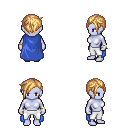
a pixel art fantasy rpg character, female body template, dark elf, purple skin, blue cape, white pants, light blonde pixie cut hairstyle, bracelets, four views (front, back, left, right), 2x2 character sprite sheet, small pixel art, hard edges, no anti-aliasing